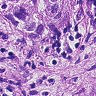
Metastatic tissue present: yes